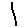
Label: line